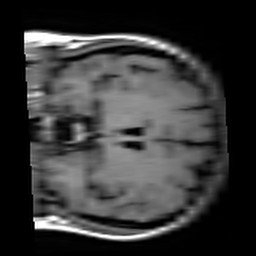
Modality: T1w
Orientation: coronal
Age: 23
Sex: female
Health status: healthy
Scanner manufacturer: siemens
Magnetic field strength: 3 T
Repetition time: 4.1 s
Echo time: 0.0085 s